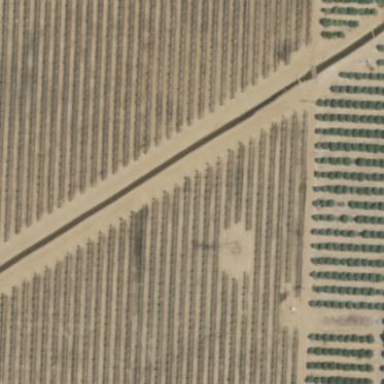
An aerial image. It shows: Vineyard.